Frequency: 55000
Velocity: 0,1705
Power: 3,2
Pulse duration: 0,0000001
Pass count: 1
Magnification: 10
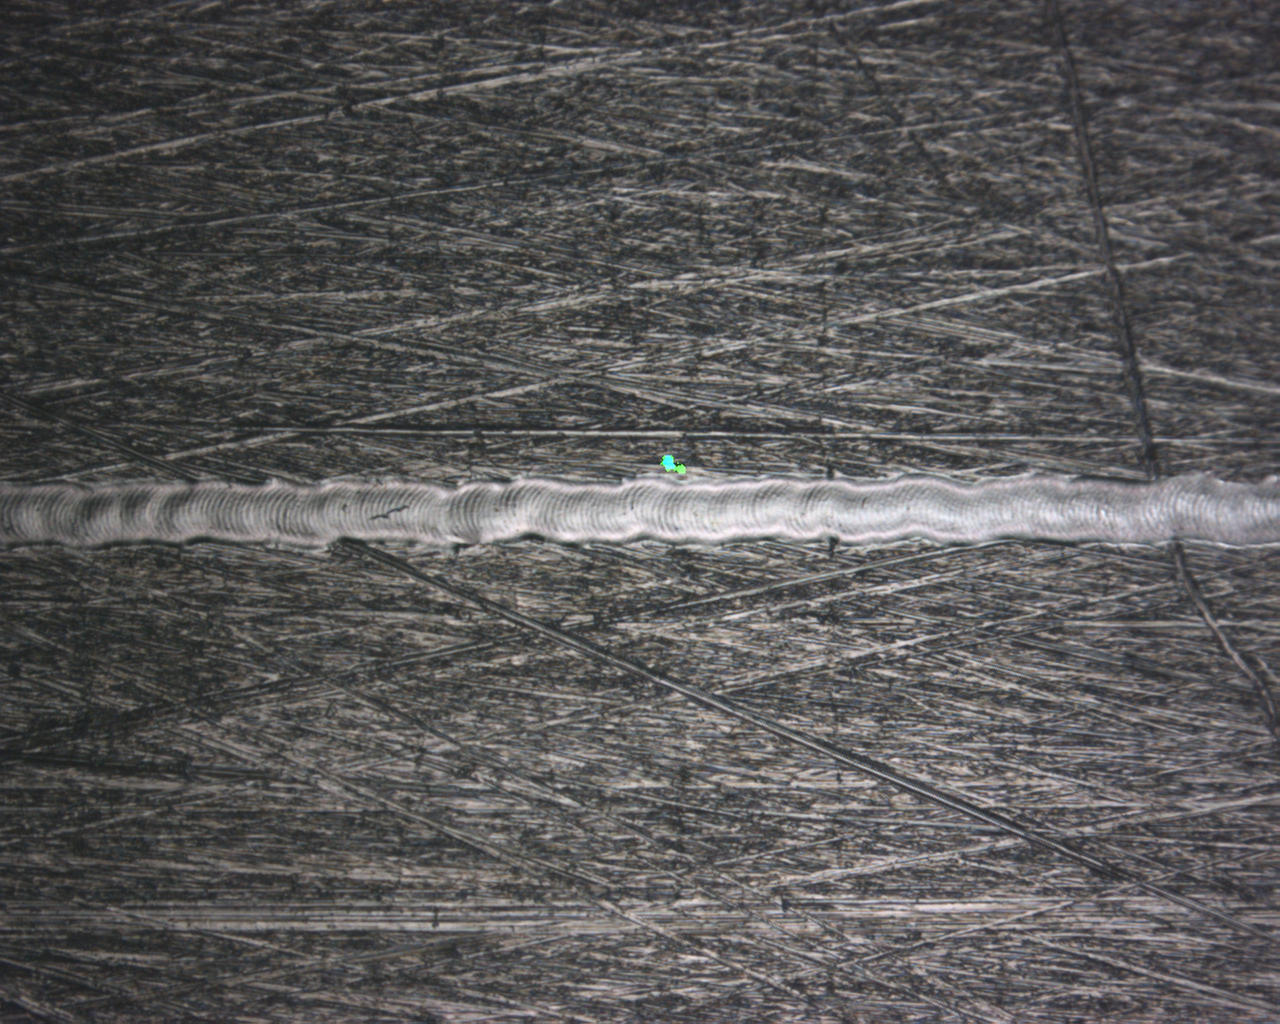
Measured width: 246.558
Other width: 5.377